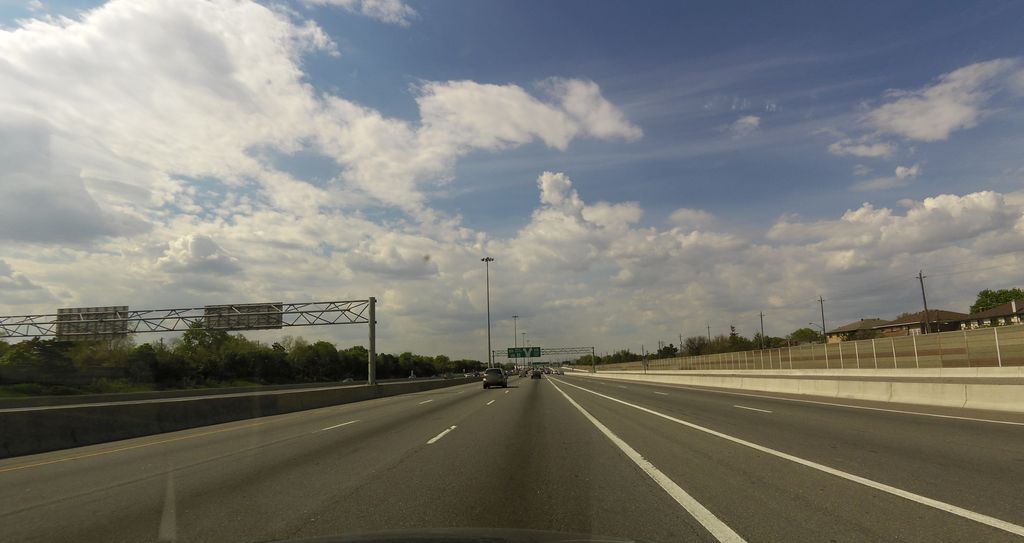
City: toronto